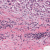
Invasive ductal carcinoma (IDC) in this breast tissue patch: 1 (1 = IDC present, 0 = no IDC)